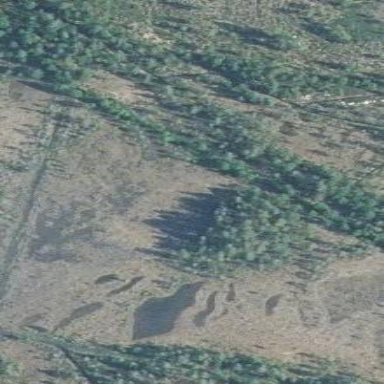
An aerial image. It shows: Bog wetland.